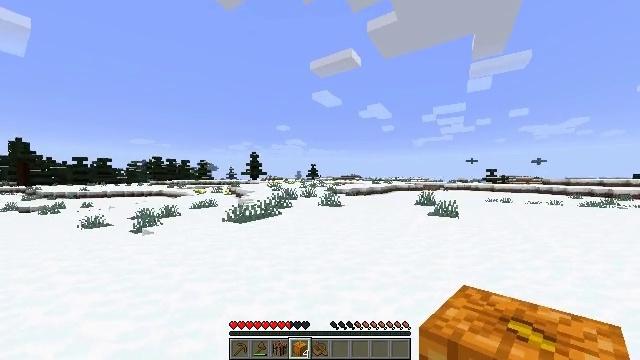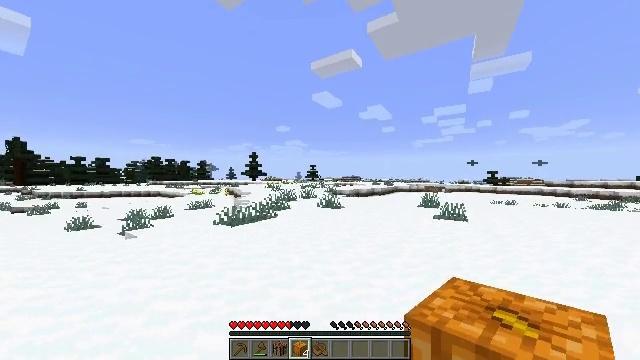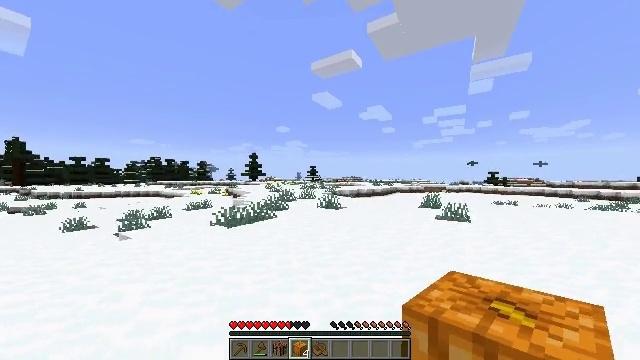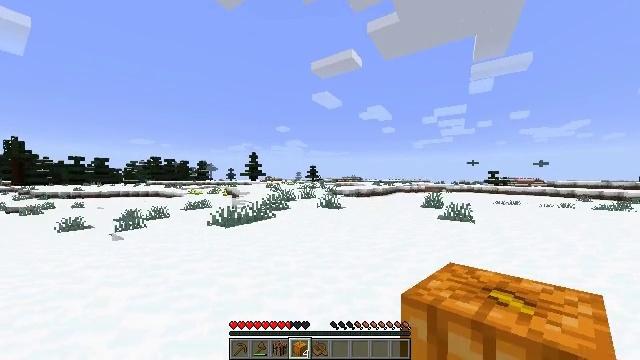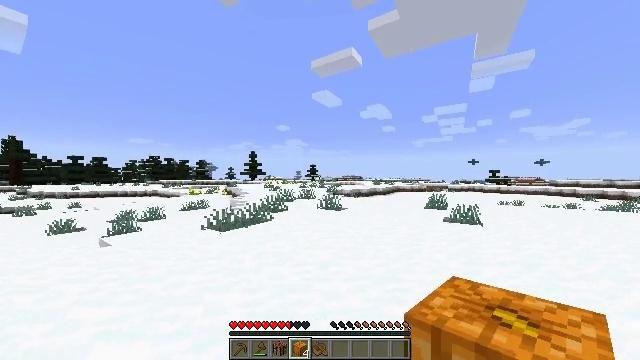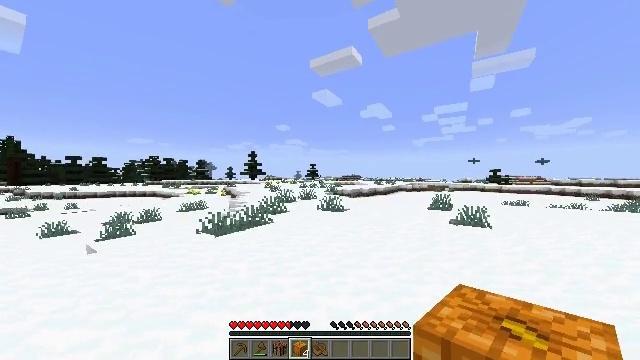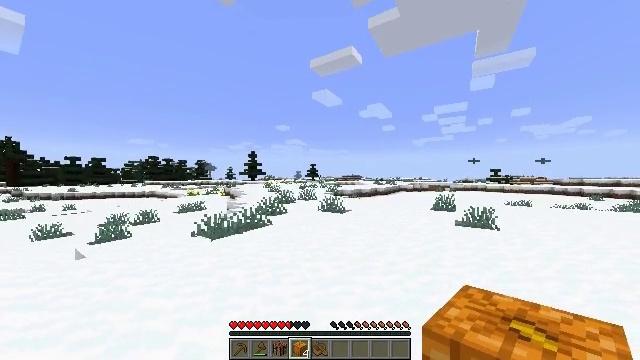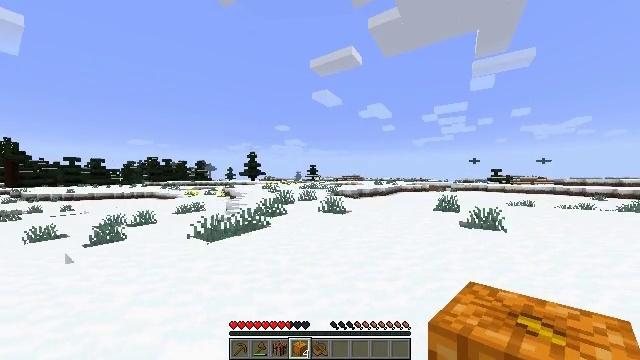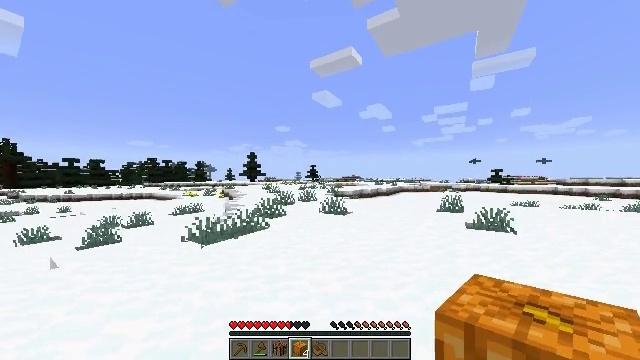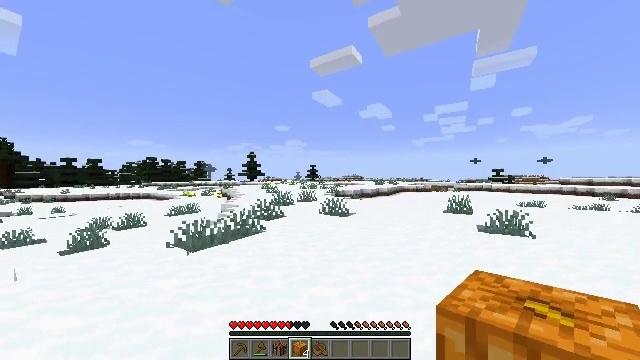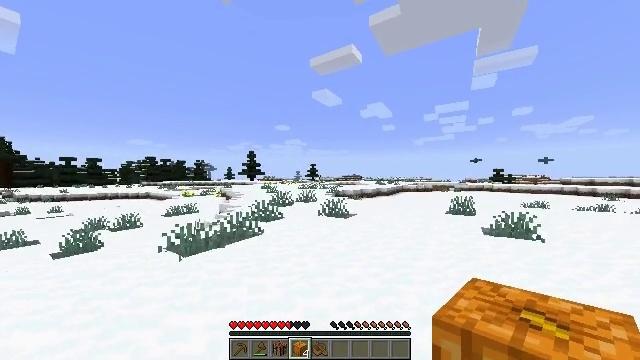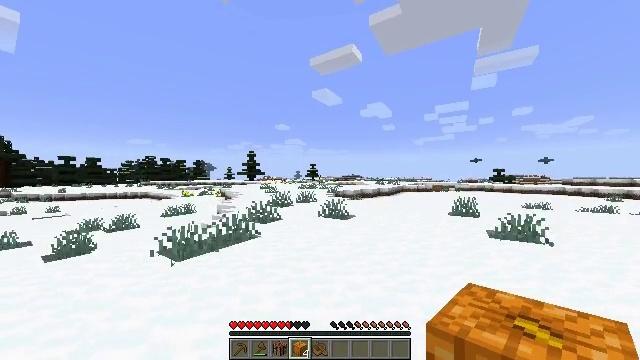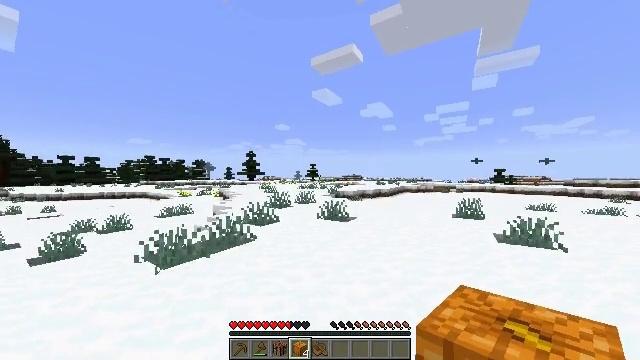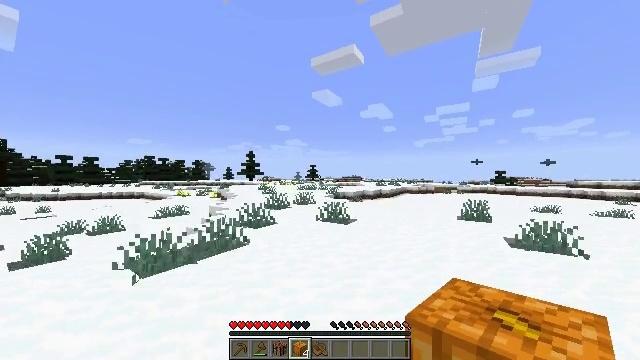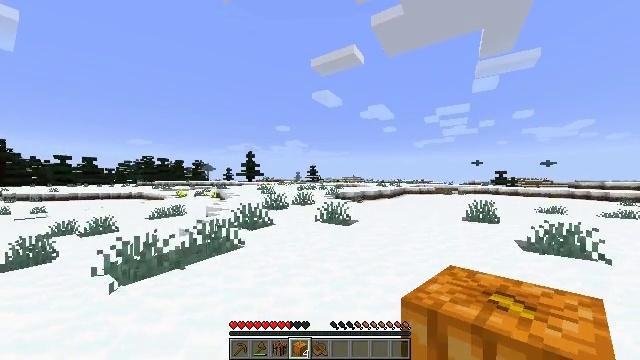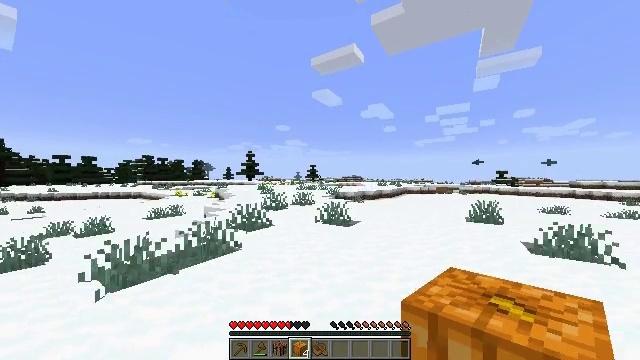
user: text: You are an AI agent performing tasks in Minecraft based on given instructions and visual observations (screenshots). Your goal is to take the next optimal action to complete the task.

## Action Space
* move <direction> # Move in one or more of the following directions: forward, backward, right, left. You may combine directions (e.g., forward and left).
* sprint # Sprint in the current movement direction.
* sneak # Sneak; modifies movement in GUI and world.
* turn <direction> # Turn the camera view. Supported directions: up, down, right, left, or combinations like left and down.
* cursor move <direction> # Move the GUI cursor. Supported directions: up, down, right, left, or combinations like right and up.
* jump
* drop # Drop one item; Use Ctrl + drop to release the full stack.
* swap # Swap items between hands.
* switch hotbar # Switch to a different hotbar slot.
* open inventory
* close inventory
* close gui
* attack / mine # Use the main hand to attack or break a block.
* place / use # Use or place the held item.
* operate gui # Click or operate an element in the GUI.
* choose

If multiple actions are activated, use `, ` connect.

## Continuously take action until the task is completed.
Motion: motion action
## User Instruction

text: Gather sugar cane for crafting.
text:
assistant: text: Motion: move forward, sprint
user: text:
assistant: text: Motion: move forward, sprint
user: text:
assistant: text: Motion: move forward, sprint
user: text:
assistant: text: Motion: move forward, sprint
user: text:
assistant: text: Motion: move forward, sprint
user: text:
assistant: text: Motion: move forward, sprint
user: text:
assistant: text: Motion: move forward, sprint
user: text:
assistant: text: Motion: move forward, sprint
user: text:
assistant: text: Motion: move forward, sprint
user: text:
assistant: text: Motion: move forward, sprint
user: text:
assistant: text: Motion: move forward, sprint
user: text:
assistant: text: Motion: move forward, sprint
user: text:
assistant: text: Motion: move forward, sprint
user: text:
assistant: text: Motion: move forward, sprint
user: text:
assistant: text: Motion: move forward, sprint
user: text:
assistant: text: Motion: move forward, sprint
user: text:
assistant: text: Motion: move forward, sprint
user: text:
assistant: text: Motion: move forward, sprint
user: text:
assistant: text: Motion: move forward, sprint
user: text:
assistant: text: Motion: move forward, sprint
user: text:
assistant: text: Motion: move forward, sprint
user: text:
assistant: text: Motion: move forward, sprint
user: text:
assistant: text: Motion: move forward, sprint
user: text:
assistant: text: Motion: move forward, sprint
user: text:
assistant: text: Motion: move forward, sprint
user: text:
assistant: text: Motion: move forward, sprint
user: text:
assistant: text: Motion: move forward, sprint
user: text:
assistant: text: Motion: move forward, sprint
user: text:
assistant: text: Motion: move forward, sprint
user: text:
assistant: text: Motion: move forward, sprint